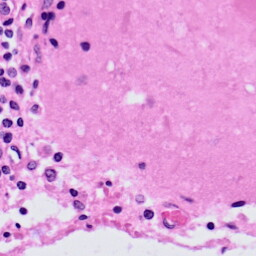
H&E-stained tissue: Prostate